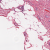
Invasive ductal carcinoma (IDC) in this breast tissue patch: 1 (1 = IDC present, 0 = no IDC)